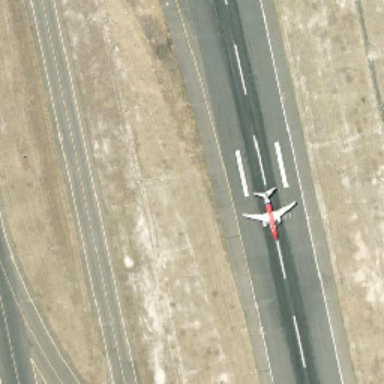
The red plane is about to take off the gray runway .